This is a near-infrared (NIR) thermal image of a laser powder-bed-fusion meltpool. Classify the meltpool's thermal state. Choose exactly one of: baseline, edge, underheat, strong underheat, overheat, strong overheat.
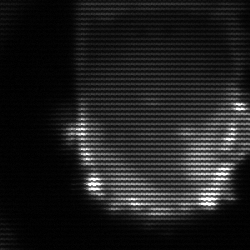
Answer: baseline